Question: Cannot group by two tables:

Output must be:
> Name LastName | 6 (count)Name LastName | 9 (count)
I tried:
'''
SELECT *, COUNT(person) as groupby_column
FROM links l
JOIN persons p
ON [l].person = [p].id
GROUP BY groupby_column
'''
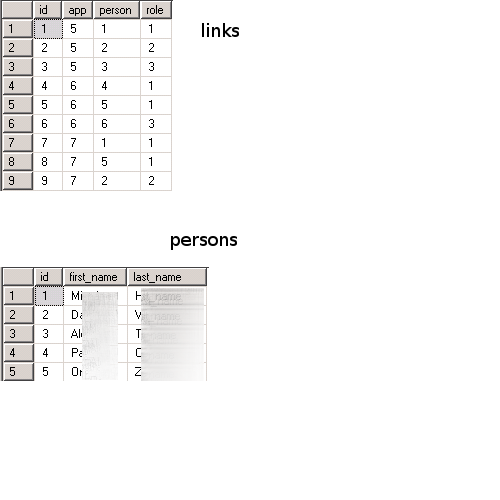
Answer: You don't specify the aggregate in the 'group by' clause, you specify the columns that make up the (distinct) groups in the 'group by' clause. In your case that would be 'last_name' and 'first_name'.
Plus you have to include all non-aggregated columns in the 'group by' clause so you cannot use 'select *' (which is a bad habit to begin with).
Given the desired output you want something like this:
'''
SELECT p.id,
p.first_name,
p.last_name,
COUNT(*) as person_count
FROM links l
JOIN persons p ON l.person = p.id
GROUP BY p.id, p.last_name, p.first_name;
'''